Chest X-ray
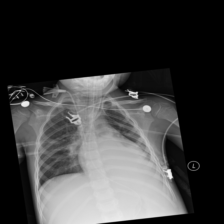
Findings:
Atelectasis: negative
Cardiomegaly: negative
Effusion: negative
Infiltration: positive
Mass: negative
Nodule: negative
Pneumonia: negative
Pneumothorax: negative
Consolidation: positive
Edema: negative
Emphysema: negative
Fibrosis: negative
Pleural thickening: negative
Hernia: negative